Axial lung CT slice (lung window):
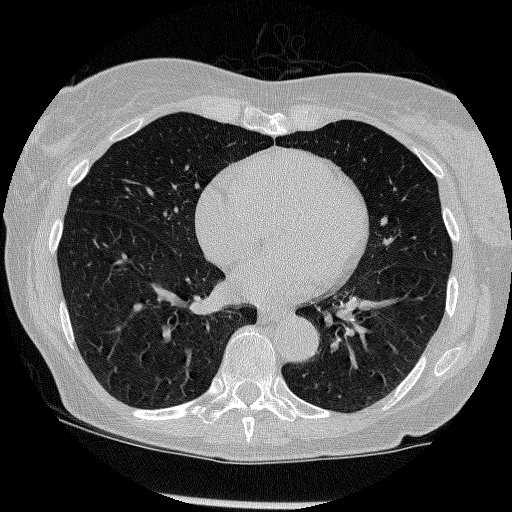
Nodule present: no